【题型】填空题　【知识点】平面几何　【难度】easy
如图，在 \(\triangle ABC\) 中，\(\angle ACB = 90^\circ\)，\(D\) 是边 \(AB\) 的中点，过点 \(D\) 作 \(DE \perp DC\) 交边 \(BC\) 于点 \(E\)，如果 \(\angle ABC = 30^\circ\)，\(AC = 3\)，那么 \(DE = \underline{\quad\quad\quad}\)。

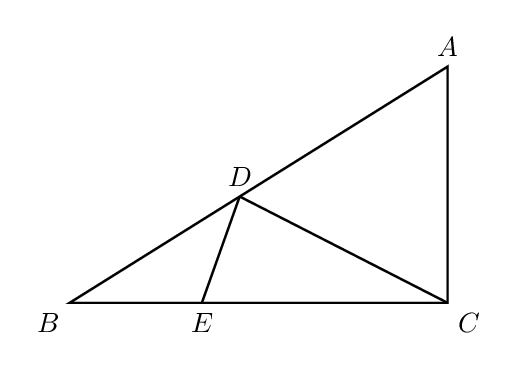
【解答】
【答案】\(\sqrt{3}\)

【分析】本题考查了直角三角形斜边上的中线，解直角三角形，根据直角三角形斜边上的中线的性质得 \(CD = AD\)，根据等边三角形的判断得 \(\triangle ACD\) 是等边三角形，所以 \(CD = AC = 3\)，\(\angle ACD = 60^\circ\)，可得 \(\angle DCE = 30^\circ\)，即可求出答案。

【详解】解：\(\because \angle ACB = 90^\circ\)，\(\angle ABC = 30^\circ\)，

\(\therefore \angle A = 60^\circ\)，

\(\because D\) 是边 \(AB\) 的中点，

\(\therefore CD = AD\)，

\(\therefore \triangle ACD\) 是等边三角形，

\(\therefore CD = AC = 3\)，\(\angle ACD = 60^\circ\)，

\(\therefore \angle DCE = 30^\circ\)，

\(\because DE \perp DC\)，

\(\therefore \angle CDE = 90^\circ\)，

\(\therefore \tan \angle DCE = \tan 30^\circ = \frac{DE}{CD}\)，

\(\therefore \frac{DE}{3} = \frac{\sqrt{3}}{3}\)，

\(\therefore DE = \sqrt{3}\)。

故答案为：\(\sqrt{3}\)。